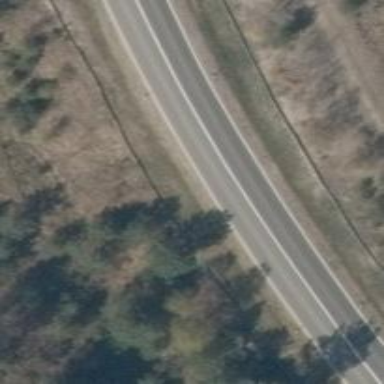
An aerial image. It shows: Secondary road.